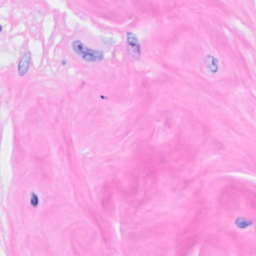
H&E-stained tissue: Breast